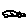
Label: car